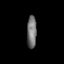
Tissue: prostate
Cell type: Endothelial cells
Senescence score: 0.8335
Nuclear area (px): 299
Mean DAPI intensity: 118.973